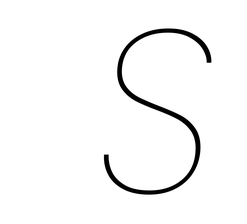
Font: Poppins-ThinItalic